Question: I am interested in grouping columns together by a common factor. Below is a basic example:

I'm interested in nesting the vehicle brands under the categories 'Luxury' and 'Frugal'. Thus making them collapsible like the rows can be. This is a basic example whereas the data I'm planning to work with this has thousands of rows of data similar to a layout as these rows and possibly 50-100 columns that could be collapsible into 5-10. Any guidance would be appreciated.
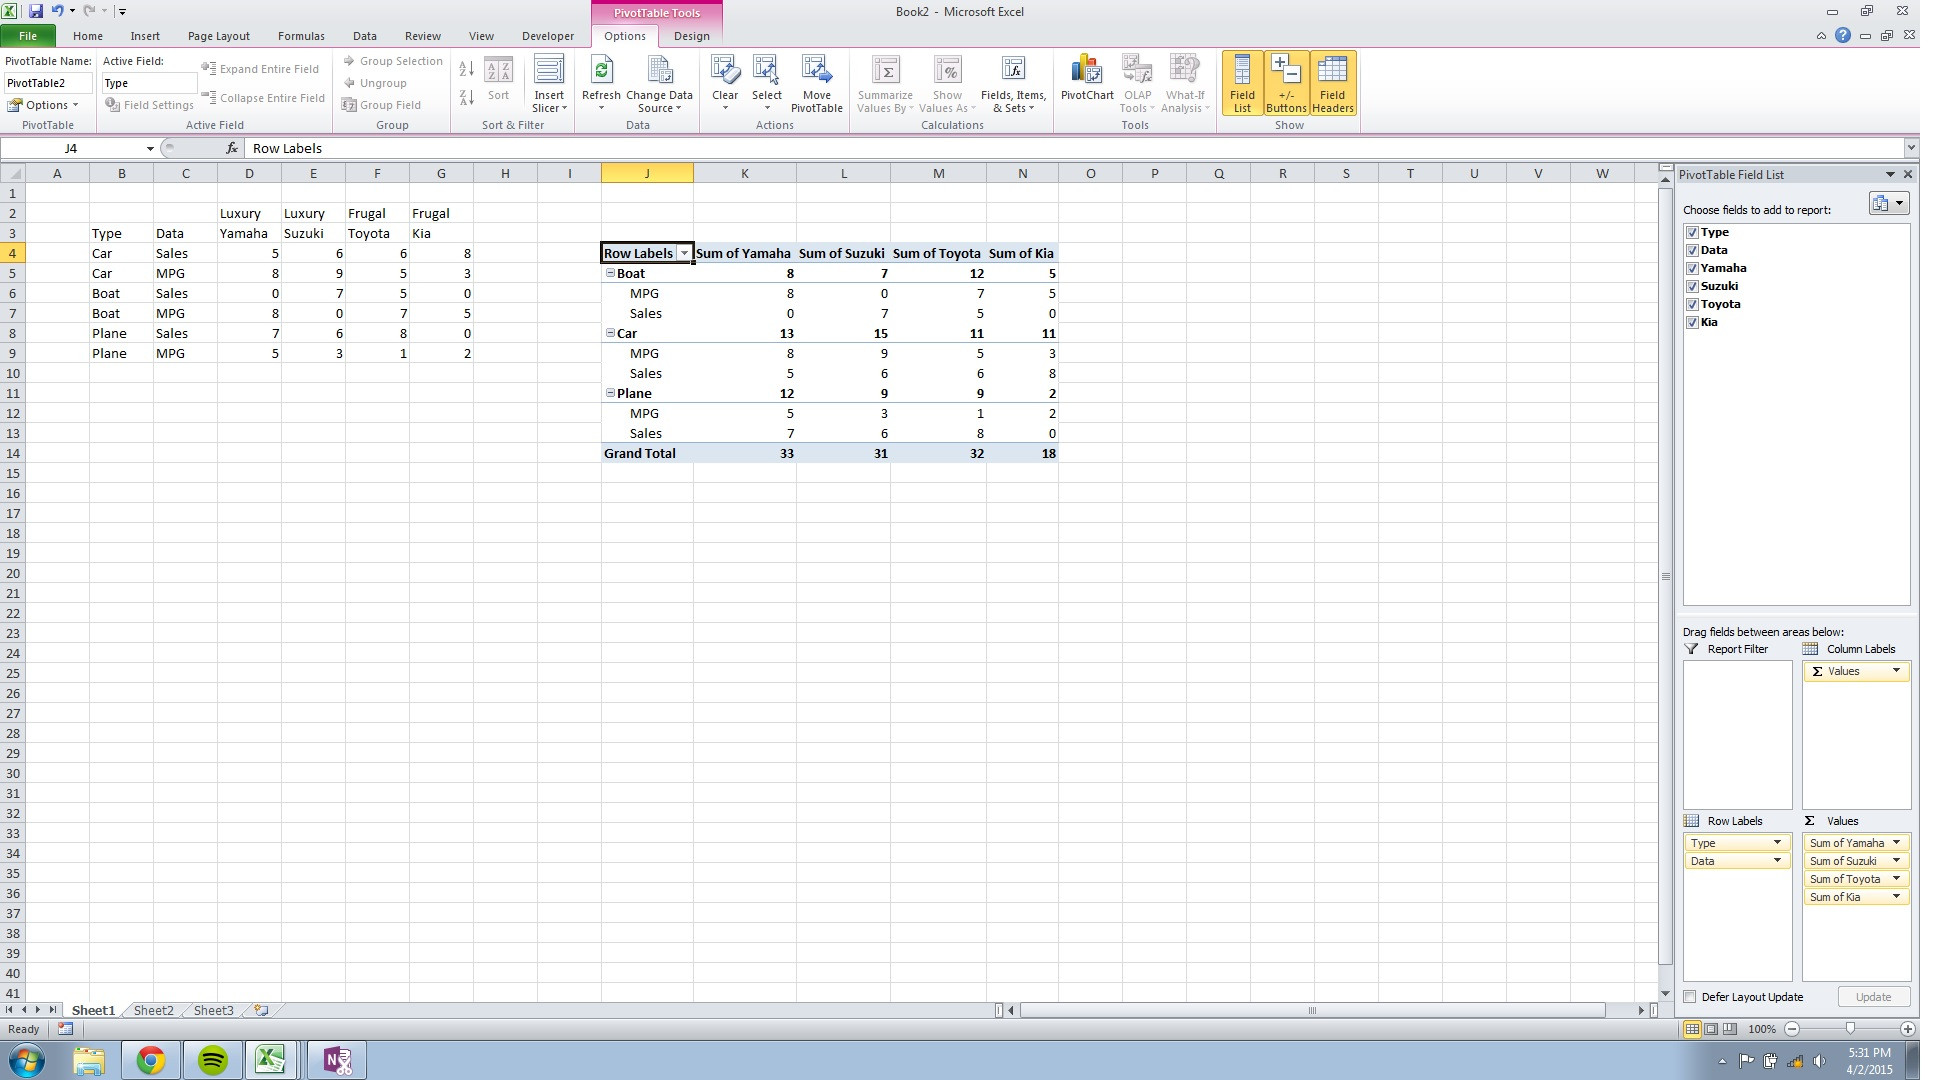
Answer: As has been suggested, adding Luxury/Frugal as a column in your source data would achieve what you require. However that would require substantial rearrangement, make your source data occupy a much larger range and not give an ideal result because adding just the one column, while allowing filtering by column in the PivotTable, each filter view would still show all columns (though mostly blank).
So completely "flattening" the source data may be a better choice, if to rearrange the source data at all:

The fields arranged like so: